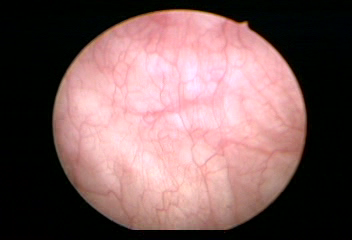
Modality: WLC
Class: Normal mucosa
Bladder cancer association: No